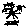
Label: star